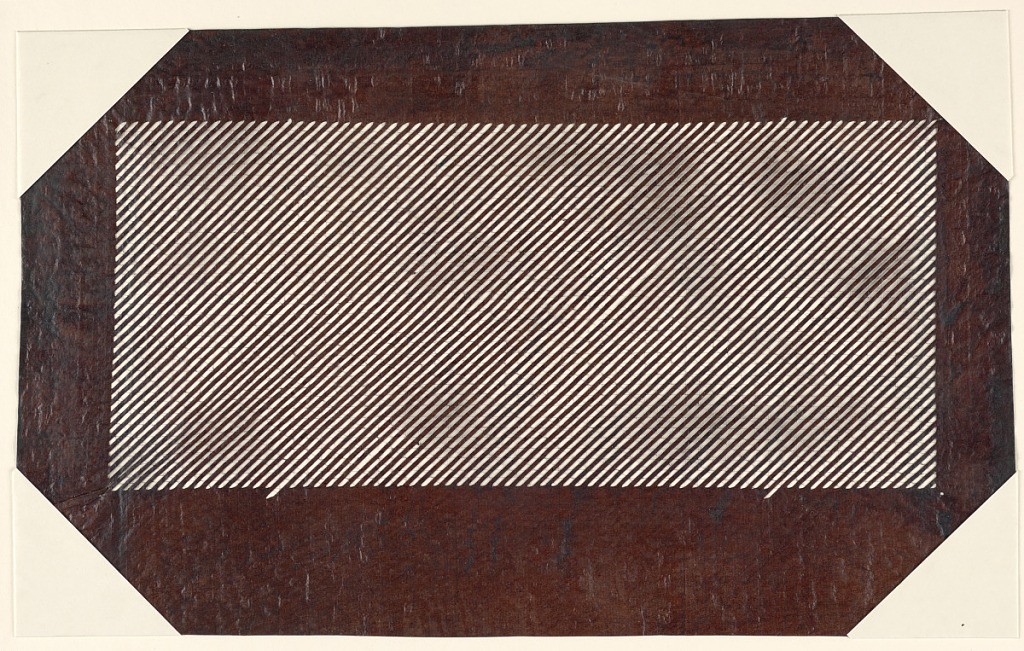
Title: Stripes Motif
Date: late 18th - early 19th century
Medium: Mulberry paper (kozo washi) treated with fermented persimmon tannin (kakishibu), and silk threads (itoire)
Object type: Katagami
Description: Thin diagonal stripes form the entire composition of this stencil. Silk threads have been added to support the structure of the stencil.